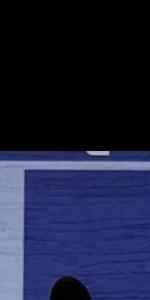
Label: Empty